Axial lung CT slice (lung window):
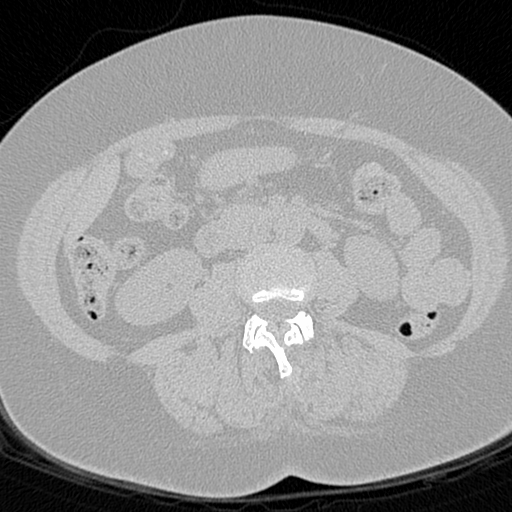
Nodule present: no